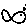
Label: fish